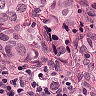
Metastatic tissue present: yes